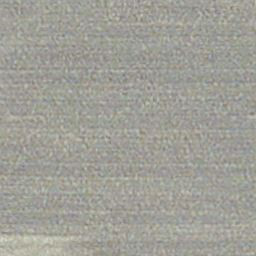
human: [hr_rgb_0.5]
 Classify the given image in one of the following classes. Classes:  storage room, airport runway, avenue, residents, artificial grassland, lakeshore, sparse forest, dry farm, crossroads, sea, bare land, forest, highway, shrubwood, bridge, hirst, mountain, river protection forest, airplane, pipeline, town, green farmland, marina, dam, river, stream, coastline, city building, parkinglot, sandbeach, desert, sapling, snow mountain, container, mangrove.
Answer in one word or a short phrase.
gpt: dry farm